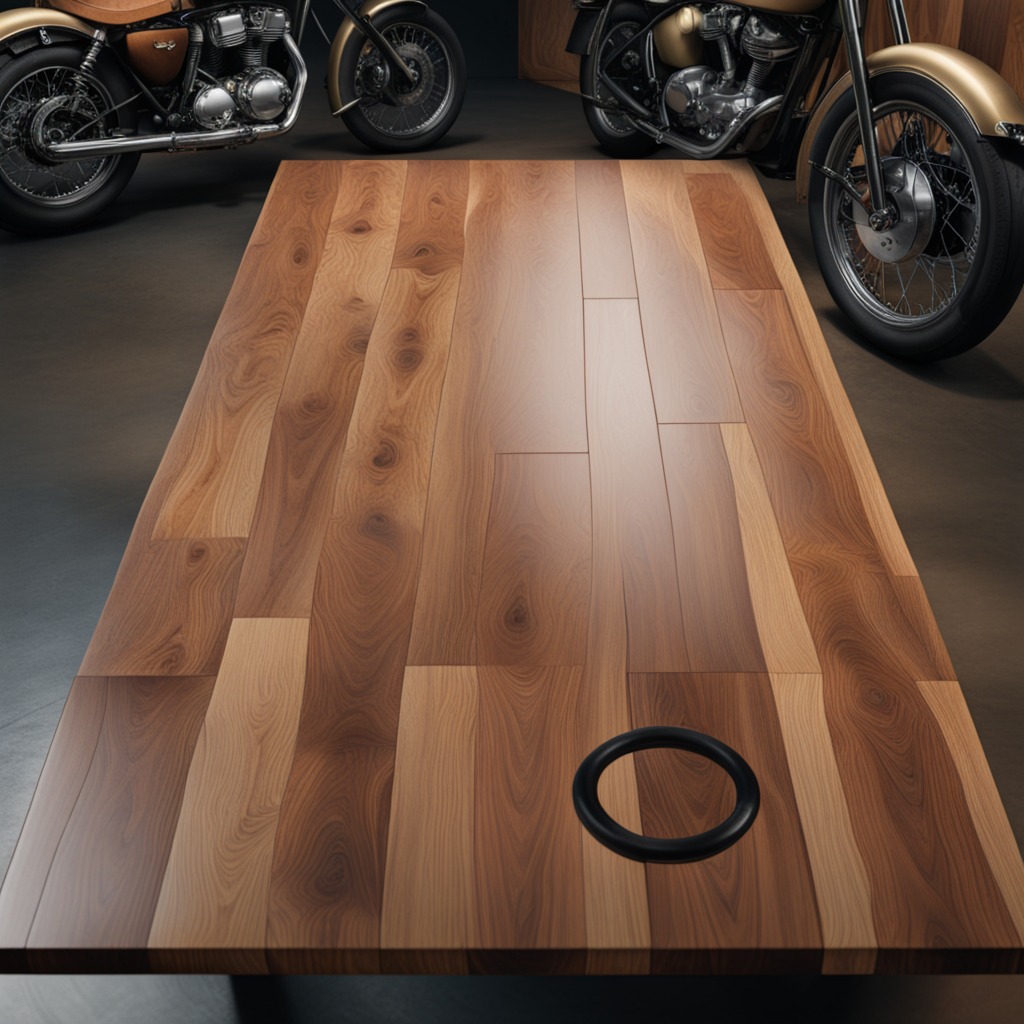
A rubber O-ring is lying on the wooden table.